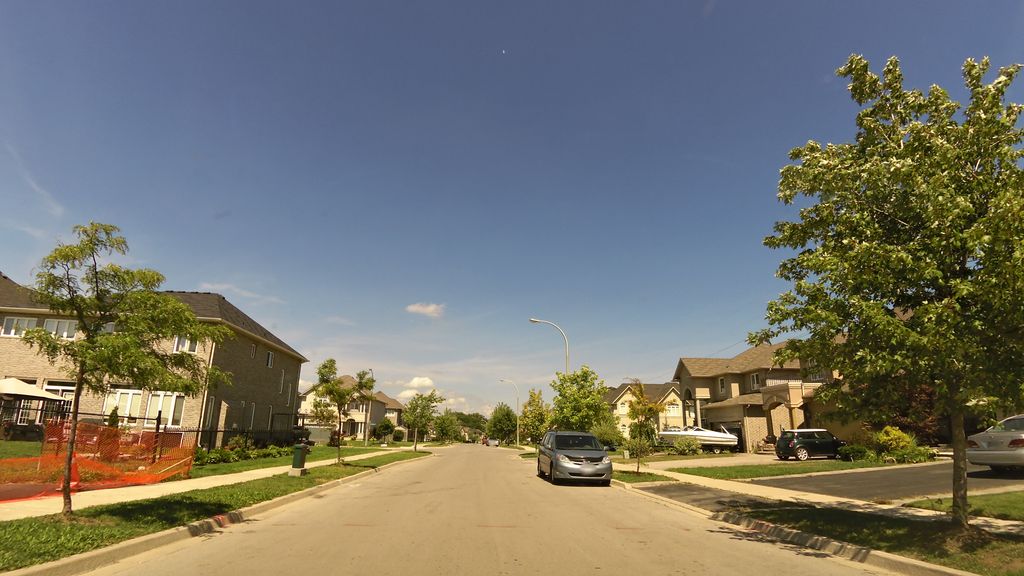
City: hamilton